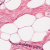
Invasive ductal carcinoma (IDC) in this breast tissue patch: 0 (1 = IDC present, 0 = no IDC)